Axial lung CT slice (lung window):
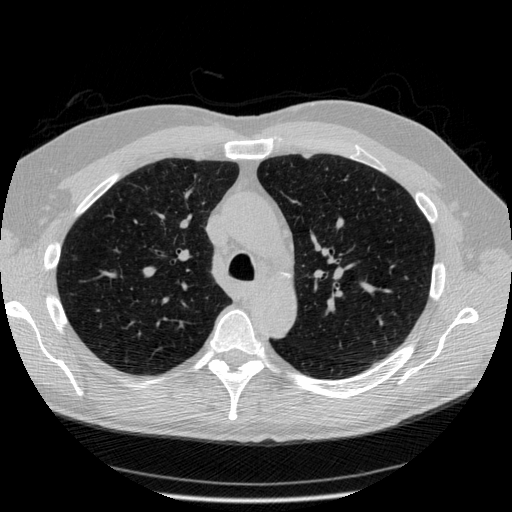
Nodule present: no